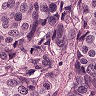
Metastatic tissue present: yes